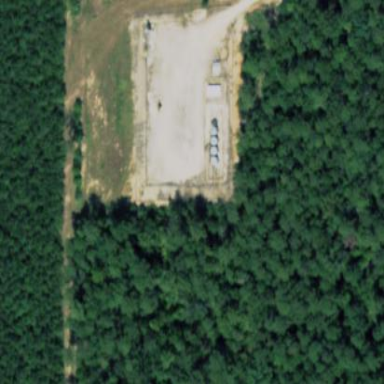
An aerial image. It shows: Industrial wellsite.